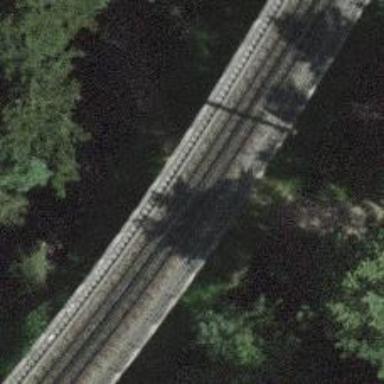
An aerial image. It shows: Railway bridge with electrified tracks and single contact line.